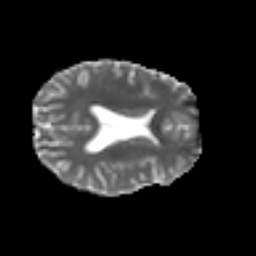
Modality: MD
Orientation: axial
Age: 34
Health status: ill
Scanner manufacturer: philips
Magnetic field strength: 3 T
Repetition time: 9 s
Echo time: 0.127 s